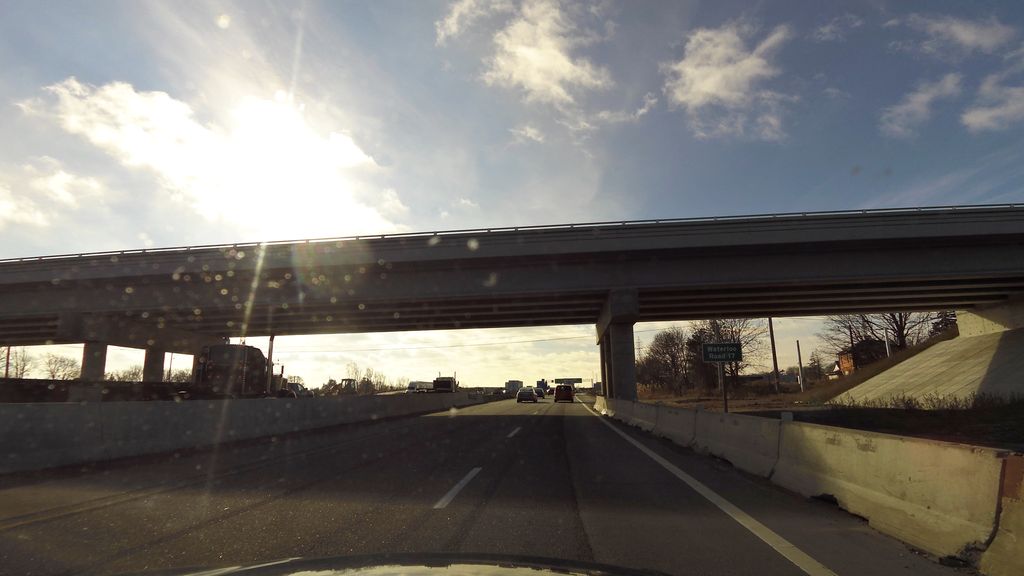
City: kitchener-waterloo